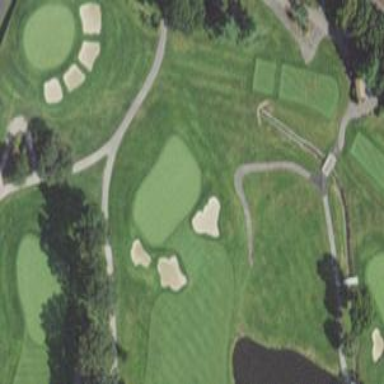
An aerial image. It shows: Service road designated as golf cart path.